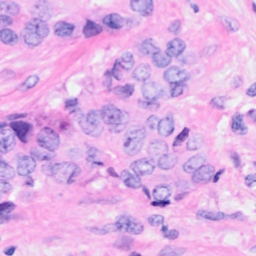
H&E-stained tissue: Breast